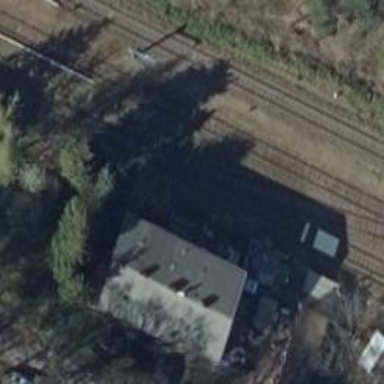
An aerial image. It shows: Railway switch.